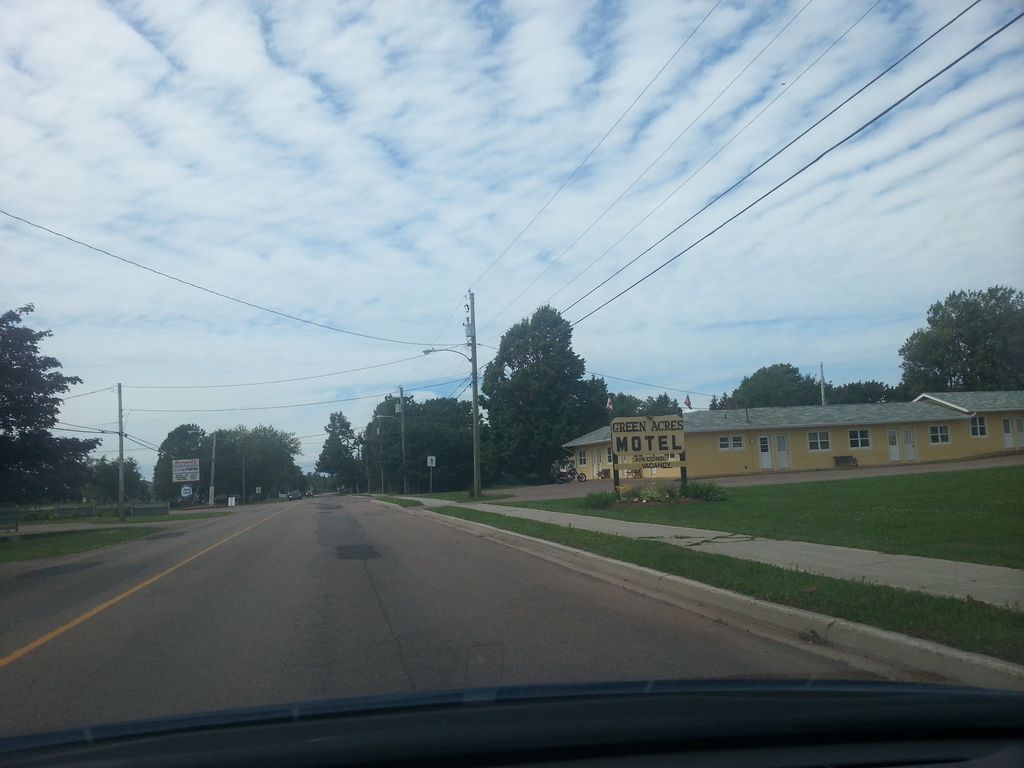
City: charlottetown